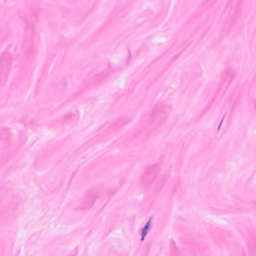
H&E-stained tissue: Breast